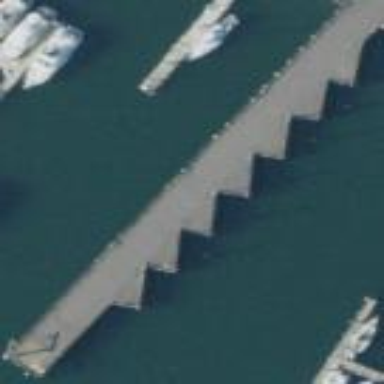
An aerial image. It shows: Man-made pier.